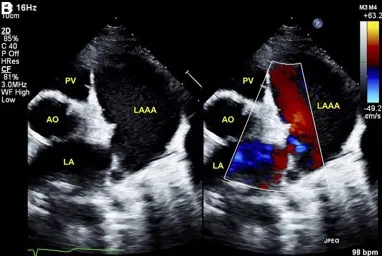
Imaging of left atrial appendage aneurysm. (B) Transthoracic echocardiography short-axis sweep with colour doppler demonstrating a cavity adjacent to and potentially communicating with the left atrium.
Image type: radiology (ultrasound)